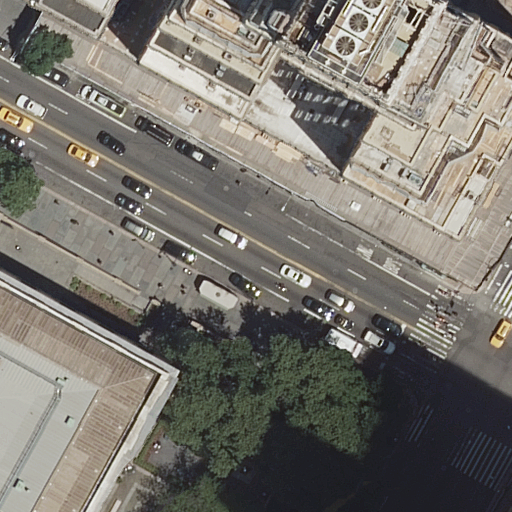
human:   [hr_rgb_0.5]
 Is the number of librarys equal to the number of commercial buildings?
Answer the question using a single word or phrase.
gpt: no

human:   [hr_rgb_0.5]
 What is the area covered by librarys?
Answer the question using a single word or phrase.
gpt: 5572m2

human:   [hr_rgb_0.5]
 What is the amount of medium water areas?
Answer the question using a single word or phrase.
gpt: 0

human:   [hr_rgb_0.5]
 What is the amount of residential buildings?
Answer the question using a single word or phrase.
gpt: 1

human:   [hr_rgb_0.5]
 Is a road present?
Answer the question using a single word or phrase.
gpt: yes

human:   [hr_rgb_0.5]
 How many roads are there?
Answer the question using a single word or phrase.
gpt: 7

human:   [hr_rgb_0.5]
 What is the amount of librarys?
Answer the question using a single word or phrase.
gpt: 1

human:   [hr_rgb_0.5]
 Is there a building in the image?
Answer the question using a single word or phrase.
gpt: yes

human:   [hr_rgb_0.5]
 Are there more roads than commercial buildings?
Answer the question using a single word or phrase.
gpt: yes

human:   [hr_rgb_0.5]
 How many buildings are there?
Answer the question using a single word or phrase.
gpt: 4

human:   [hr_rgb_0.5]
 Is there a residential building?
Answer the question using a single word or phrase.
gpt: yes

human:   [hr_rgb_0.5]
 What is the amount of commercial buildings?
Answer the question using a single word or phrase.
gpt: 2

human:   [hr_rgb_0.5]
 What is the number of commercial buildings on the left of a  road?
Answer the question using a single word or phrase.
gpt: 1

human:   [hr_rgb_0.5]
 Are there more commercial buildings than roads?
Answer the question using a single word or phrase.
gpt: no

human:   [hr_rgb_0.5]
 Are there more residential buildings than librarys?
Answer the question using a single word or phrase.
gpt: no

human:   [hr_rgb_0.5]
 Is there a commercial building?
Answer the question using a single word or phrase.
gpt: yes

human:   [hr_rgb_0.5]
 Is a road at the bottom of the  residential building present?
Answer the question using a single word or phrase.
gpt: yes

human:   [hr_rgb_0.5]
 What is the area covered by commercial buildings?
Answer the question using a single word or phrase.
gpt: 2705m2

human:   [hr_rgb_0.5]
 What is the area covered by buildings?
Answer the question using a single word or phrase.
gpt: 8978m2

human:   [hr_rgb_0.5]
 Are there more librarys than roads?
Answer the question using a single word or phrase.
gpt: no

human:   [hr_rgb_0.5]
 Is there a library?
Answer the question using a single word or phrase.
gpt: yes

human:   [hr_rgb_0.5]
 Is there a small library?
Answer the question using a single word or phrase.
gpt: no

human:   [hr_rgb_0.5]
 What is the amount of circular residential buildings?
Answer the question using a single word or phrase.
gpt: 0

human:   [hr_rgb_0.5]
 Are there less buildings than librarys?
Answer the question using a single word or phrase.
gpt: no

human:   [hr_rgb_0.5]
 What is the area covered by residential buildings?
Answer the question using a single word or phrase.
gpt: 700m2

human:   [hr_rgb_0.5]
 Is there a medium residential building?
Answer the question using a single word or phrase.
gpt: no

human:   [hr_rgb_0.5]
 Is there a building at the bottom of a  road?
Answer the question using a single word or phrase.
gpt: no

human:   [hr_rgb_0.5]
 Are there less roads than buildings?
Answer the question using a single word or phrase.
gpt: no

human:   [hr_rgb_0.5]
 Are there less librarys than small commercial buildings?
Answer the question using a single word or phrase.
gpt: no

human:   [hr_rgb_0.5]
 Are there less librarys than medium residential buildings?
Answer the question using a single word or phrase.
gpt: no

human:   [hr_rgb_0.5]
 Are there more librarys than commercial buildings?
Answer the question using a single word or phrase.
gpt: no

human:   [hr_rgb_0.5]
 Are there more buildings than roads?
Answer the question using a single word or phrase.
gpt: no

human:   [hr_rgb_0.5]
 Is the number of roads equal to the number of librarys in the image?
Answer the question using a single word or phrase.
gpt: no

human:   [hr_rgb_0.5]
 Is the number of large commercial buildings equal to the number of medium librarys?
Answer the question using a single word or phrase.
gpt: no

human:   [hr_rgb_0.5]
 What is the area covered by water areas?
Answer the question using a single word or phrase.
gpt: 0m2

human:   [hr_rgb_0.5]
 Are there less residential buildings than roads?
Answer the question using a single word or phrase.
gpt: yes

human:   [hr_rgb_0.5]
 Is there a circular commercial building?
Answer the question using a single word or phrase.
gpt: no

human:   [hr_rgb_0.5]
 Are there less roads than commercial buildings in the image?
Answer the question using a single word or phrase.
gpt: no

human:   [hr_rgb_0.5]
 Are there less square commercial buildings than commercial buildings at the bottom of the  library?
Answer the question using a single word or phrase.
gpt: no

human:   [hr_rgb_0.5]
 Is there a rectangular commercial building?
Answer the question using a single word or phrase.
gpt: yes

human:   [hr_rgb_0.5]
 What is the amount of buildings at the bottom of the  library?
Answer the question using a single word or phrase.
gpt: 0

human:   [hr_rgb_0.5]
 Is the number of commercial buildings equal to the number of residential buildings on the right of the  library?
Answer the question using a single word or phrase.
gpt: no

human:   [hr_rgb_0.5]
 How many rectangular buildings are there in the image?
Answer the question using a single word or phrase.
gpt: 2

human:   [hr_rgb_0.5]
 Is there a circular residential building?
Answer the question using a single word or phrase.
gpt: no

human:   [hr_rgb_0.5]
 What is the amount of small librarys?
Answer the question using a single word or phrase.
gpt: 0

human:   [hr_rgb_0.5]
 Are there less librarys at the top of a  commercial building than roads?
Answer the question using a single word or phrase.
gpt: yes

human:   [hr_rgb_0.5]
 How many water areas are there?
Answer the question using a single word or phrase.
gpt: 0

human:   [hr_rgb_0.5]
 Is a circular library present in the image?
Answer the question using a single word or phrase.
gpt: no

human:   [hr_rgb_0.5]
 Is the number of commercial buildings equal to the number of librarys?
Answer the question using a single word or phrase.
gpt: no

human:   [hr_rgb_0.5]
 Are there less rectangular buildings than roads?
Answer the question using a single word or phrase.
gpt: yes

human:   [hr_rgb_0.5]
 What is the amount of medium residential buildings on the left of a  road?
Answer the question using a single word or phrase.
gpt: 0

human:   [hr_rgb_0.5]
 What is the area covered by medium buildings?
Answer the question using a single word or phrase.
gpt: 0m2

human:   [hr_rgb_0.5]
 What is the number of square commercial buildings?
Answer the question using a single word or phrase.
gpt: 0

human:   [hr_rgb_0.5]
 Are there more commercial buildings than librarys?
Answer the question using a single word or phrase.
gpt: yes

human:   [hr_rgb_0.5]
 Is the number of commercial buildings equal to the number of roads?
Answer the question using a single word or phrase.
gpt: no

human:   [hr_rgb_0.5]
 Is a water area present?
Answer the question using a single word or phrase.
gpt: no

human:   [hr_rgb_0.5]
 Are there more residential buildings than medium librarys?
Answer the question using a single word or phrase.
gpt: yes

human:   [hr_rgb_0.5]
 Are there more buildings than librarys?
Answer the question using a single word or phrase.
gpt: yes

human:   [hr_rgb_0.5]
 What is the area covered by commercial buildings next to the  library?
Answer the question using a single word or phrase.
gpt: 2705m2

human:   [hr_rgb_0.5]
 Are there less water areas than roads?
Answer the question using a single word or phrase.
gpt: yes

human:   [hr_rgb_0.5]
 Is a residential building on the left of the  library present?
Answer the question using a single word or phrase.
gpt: no

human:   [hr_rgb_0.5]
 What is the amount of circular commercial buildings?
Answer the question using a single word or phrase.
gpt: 0

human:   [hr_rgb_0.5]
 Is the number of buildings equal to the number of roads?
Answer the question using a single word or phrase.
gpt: no

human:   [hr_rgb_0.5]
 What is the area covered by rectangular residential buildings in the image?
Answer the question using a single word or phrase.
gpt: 700m2